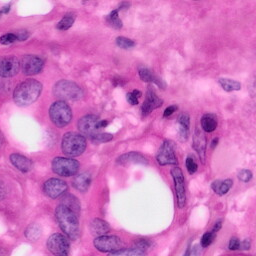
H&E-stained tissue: Pancreatic